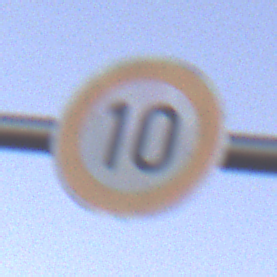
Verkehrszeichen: Geschwindigkeit10
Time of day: Dusk
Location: Outdoor (Nature)
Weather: Clear
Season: NotSpecified
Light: Natural